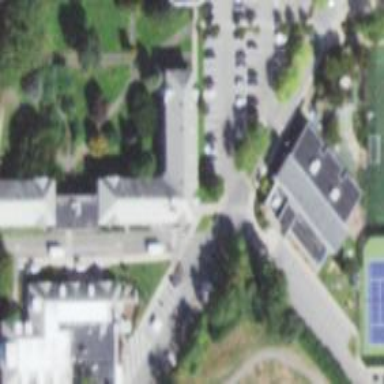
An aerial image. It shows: University building.